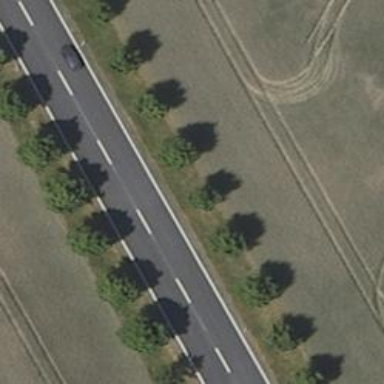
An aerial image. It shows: Row of deciduous broadleaved trees.